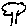
Label: tree